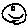
Label: smiley face